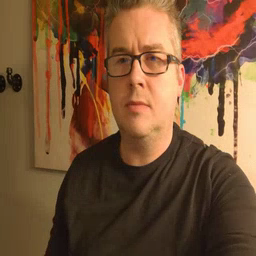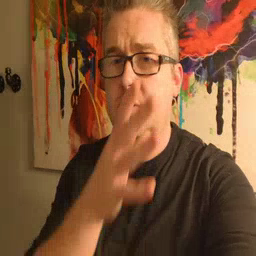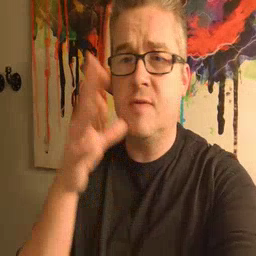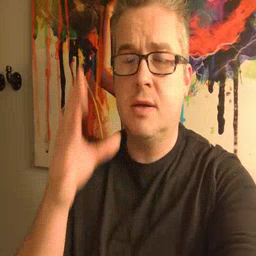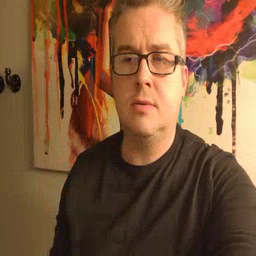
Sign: farm